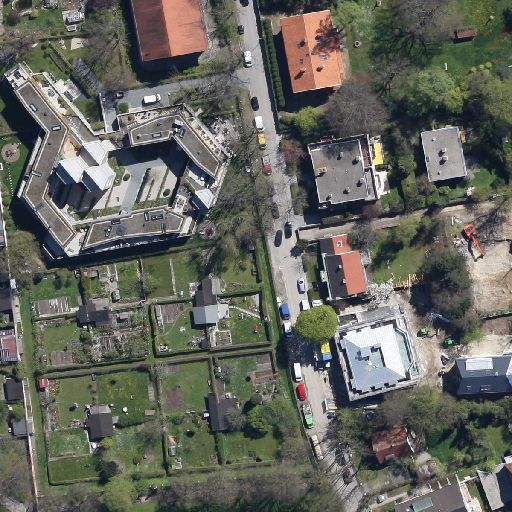
Referring expression: truck